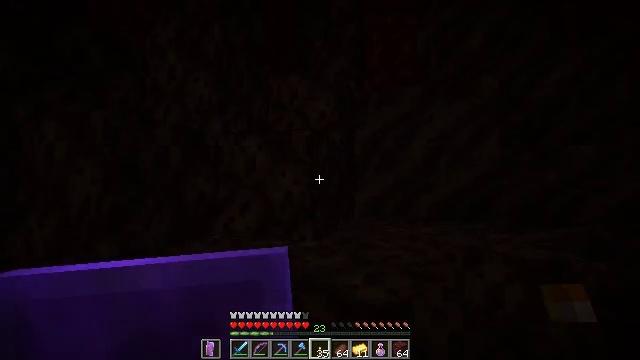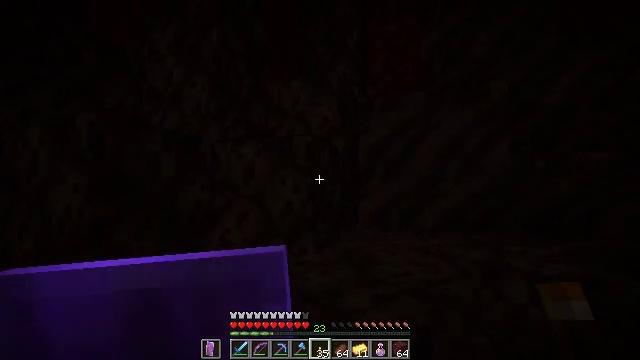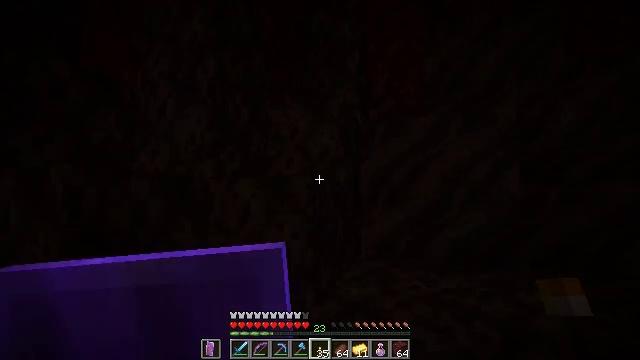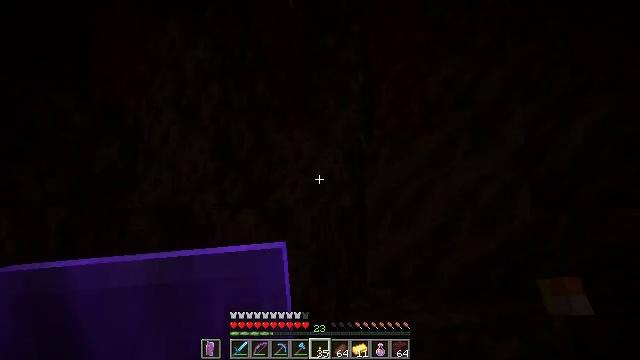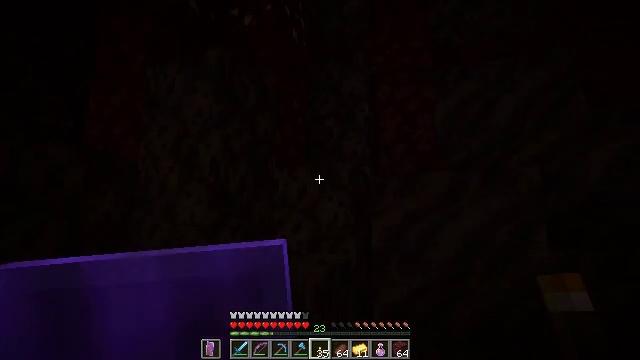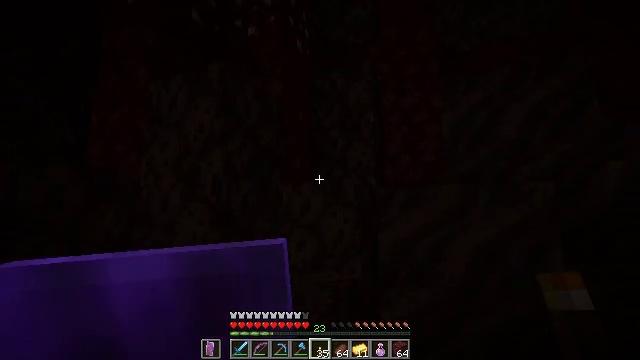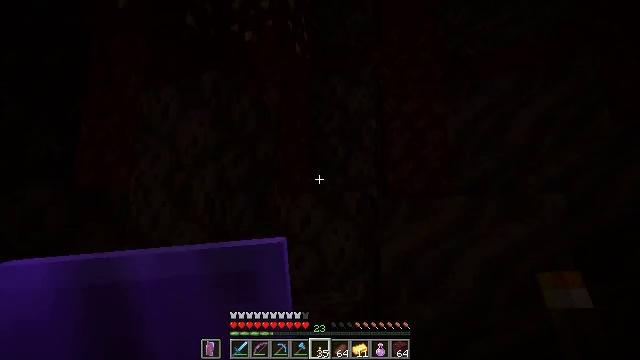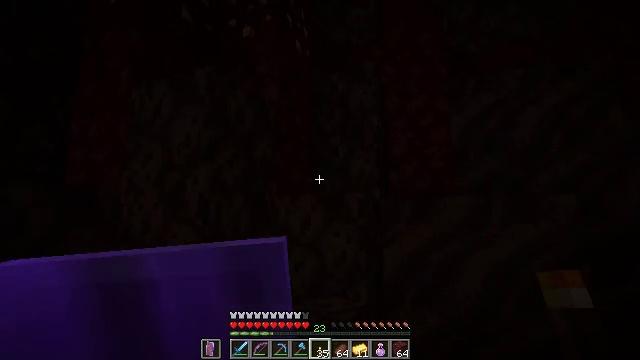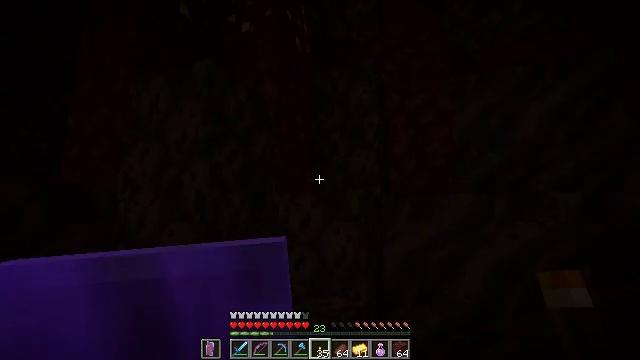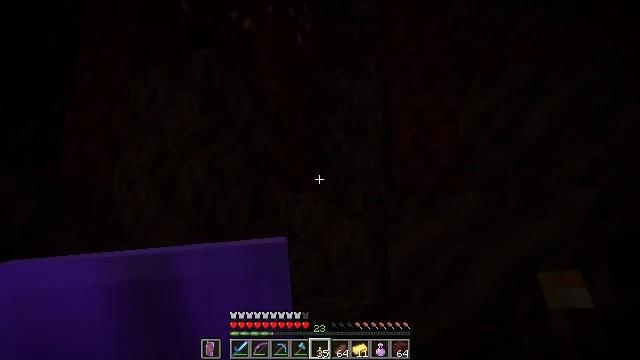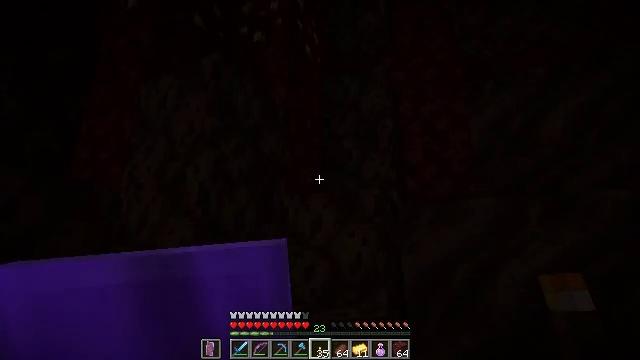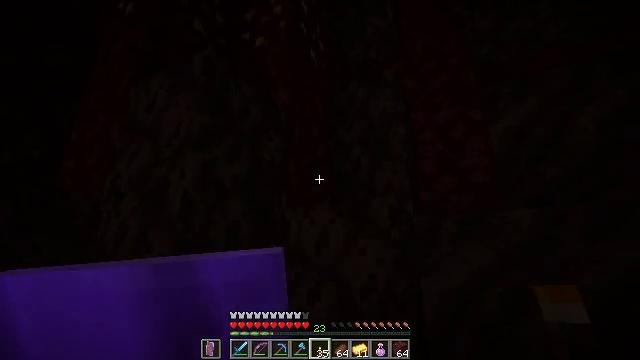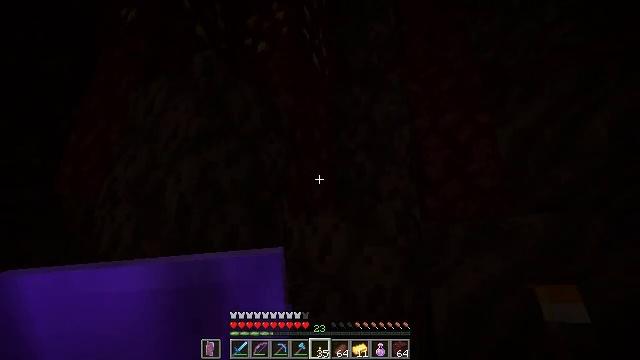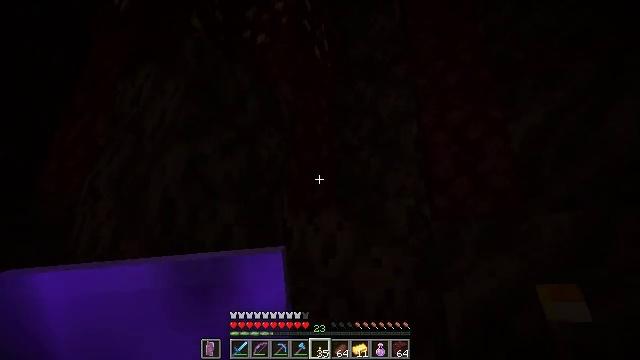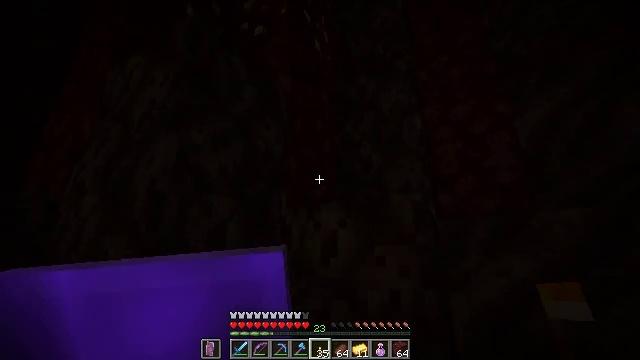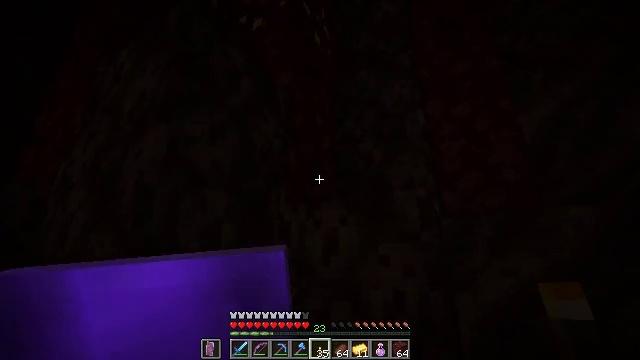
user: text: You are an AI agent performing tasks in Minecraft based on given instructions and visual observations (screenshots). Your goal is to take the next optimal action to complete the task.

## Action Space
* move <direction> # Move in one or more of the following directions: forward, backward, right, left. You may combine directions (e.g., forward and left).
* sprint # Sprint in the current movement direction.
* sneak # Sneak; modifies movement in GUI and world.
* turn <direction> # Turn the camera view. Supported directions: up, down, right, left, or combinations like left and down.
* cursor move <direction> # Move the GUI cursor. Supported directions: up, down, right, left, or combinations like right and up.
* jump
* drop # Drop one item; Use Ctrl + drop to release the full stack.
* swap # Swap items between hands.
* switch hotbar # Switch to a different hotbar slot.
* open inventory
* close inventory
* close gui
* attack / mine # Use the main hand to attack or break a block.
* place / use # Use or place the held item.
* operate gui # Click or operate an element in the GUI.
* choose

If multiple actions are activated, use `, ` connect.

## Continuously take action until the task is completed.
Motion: motion action
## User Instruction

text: Mine nether gold ore in the Nether.
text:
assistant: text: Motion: move forward, turn up
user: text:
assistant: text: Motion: move forward, turn up, jump
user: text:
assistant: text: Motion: move forward, turn up, jump
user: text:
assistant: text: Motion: move forward, turn up, jump
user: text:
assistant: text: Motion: move forward, turn left
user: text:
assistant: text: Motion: move forward
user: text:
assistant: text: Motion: move forward
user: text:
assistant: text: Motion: move forward
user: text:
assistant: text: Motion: move forward, turn up
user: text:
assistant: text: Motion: move forward, turn left and up
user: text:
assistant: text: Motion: move forward, turn left and up
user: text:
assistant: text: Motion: move forward, turn up
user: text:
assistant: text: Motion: move forward
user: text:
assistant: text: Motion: move forward
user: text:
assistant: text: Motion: move forward
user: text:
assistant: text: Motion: move forward, jump
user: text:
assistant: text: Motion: move forward, turn right, jump
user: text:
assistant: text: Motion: move forward, turn right and down, jump
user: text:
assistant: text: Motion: move forward, turn right and down
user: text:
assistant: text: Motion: move forward, turn right and down
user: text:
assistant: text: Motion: move forward
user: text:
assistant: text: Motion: move forward
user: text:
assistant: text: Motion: move forward
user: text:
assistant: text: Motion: move forward
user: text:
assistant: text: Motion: move forward
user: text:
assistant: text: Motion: move forward
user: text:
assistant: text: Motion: move forward
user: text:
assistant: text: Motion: move forward, turn left
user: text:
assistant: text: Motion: move forward, jump
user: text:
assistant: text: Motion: move forward and move right, jump